Chest X-ray:
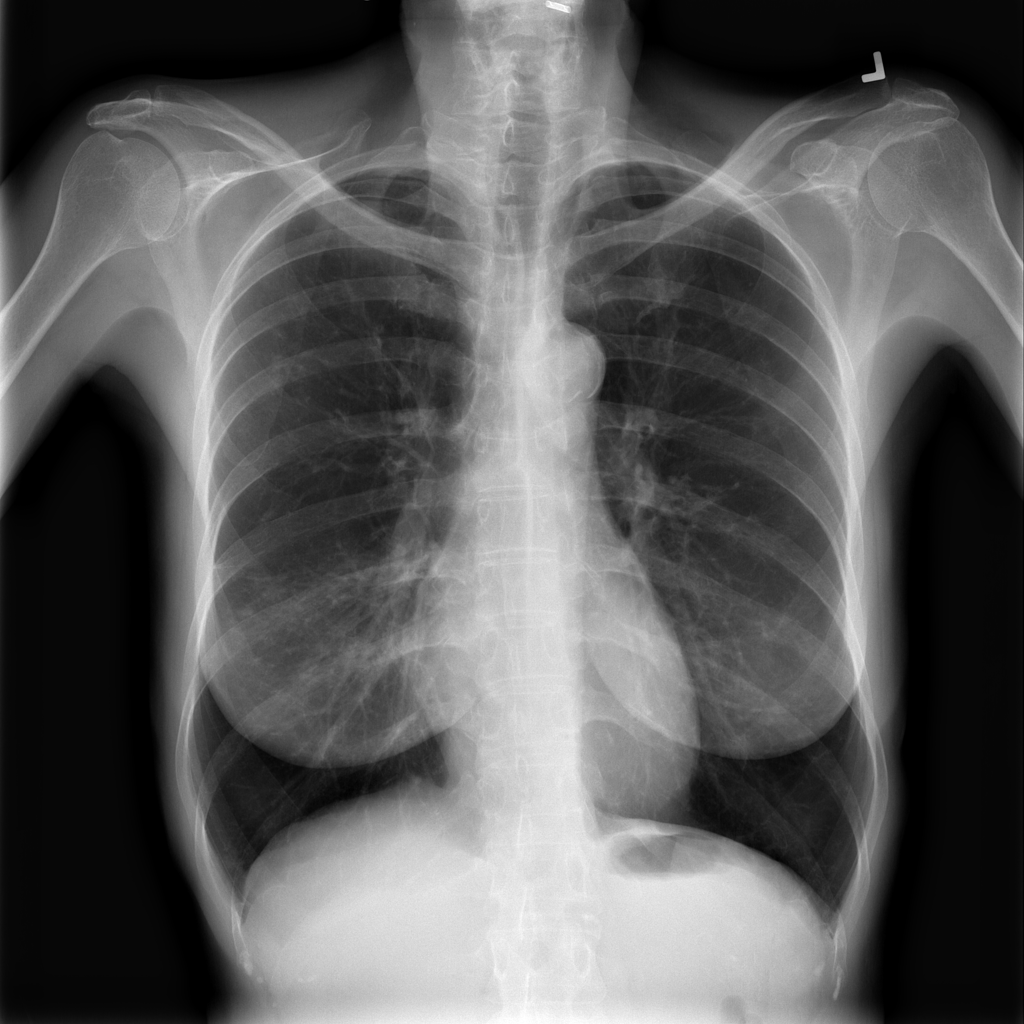
Findings: Fibrosis
No abnormal finding: no